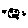
Label: moon